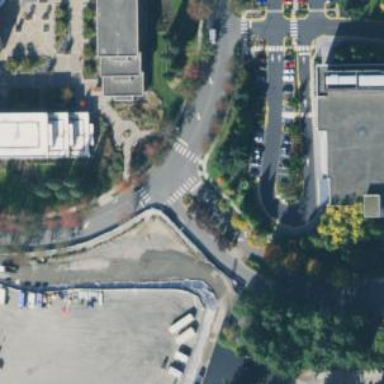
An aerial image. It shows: Crossing on asphalt footway marked with zebra stripes.